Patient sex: F
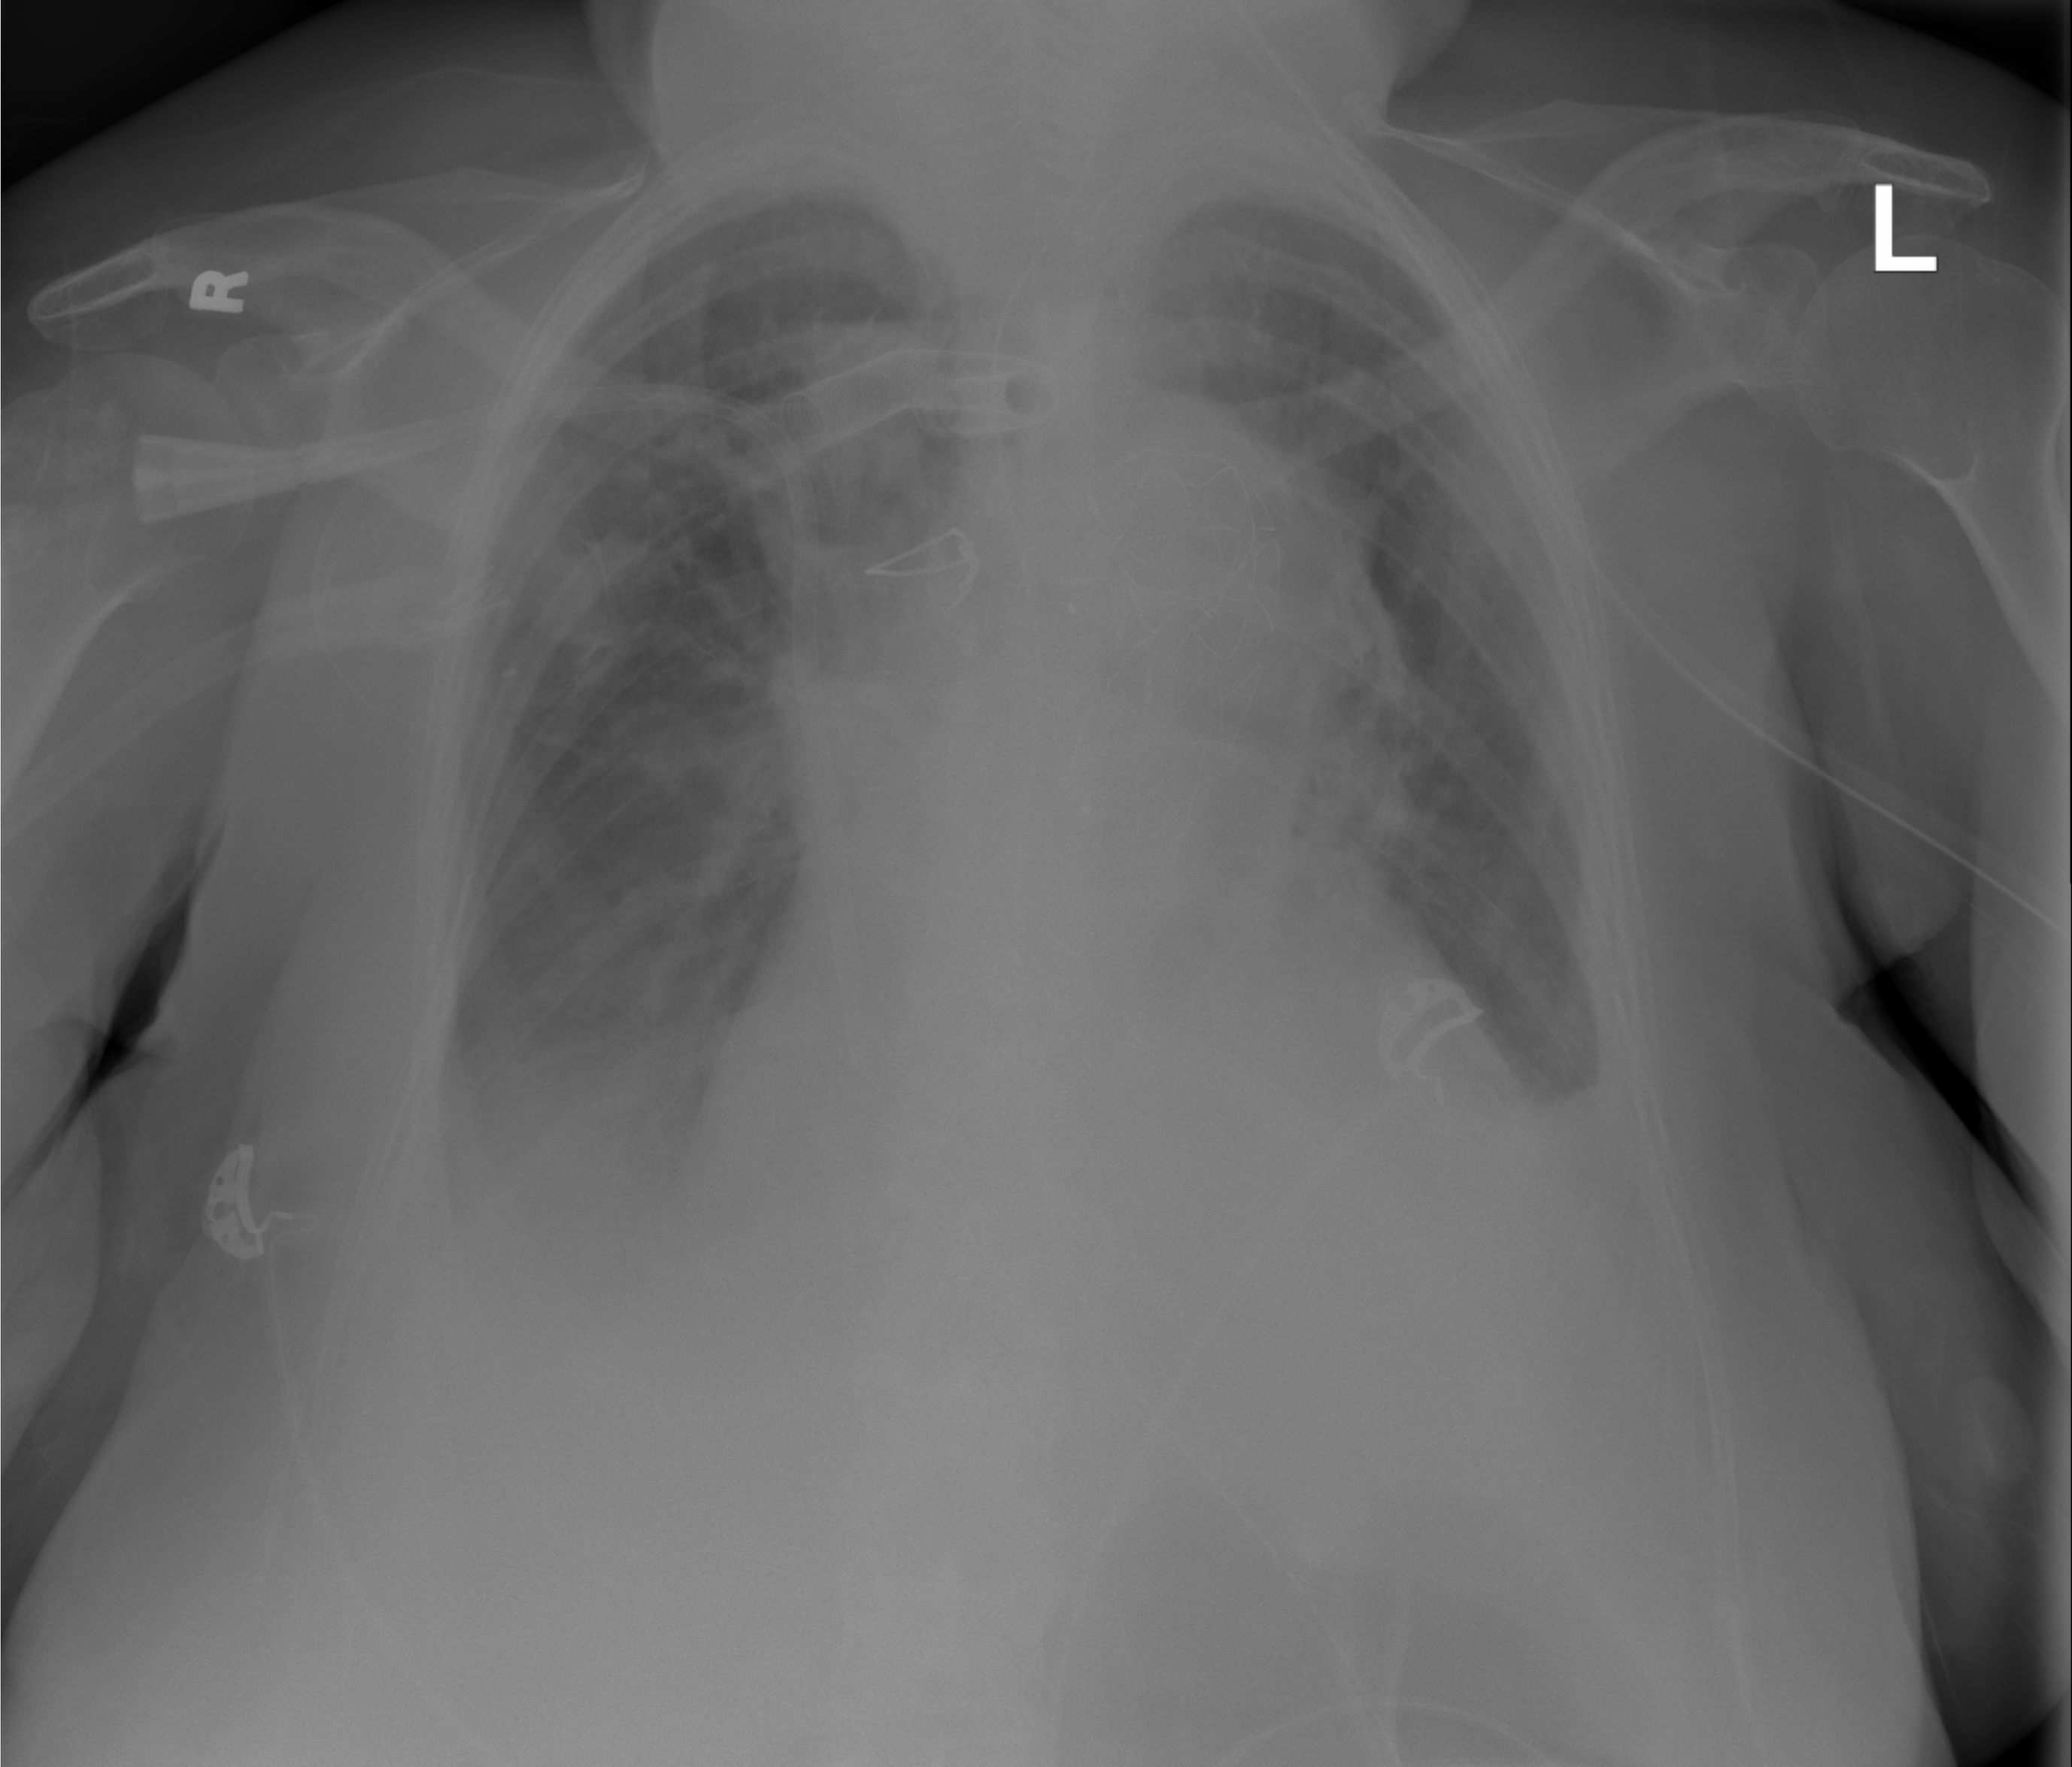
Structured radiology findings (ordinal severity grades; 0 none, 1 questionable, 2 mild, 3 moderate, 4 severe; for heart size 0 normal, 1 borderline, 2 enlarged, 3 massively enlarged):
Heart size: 2
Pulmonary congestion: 2
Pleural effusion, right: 2
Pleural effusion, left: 2
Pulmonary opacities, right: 2
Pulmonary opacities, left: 2
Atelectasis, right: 2
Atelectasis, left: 2